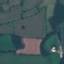
Land use / land cover class: Pasture